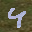
Label: 4